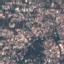
Land use / land cover class: Residential